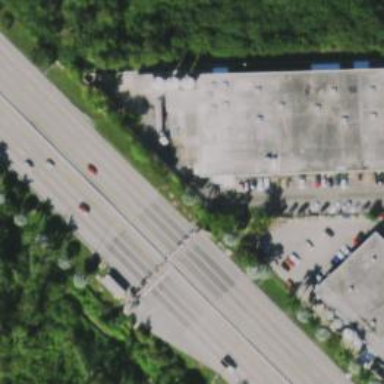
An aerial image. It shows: Toll gantry on the road.